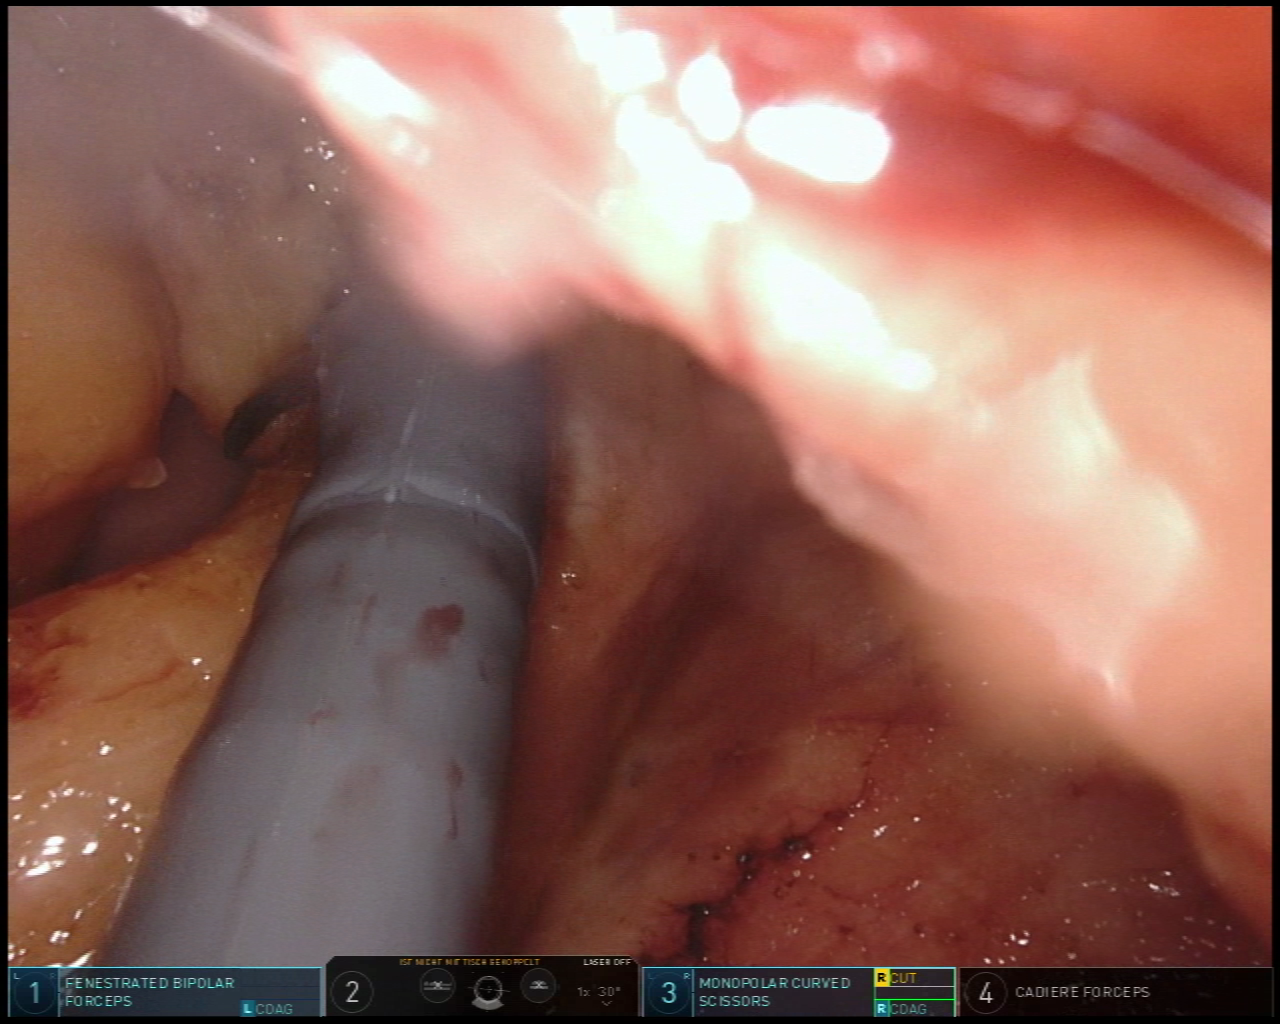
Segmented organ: stomach
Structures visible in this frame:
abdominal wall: no
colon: no
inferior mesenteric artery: no
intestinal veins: no
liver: no
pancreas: yes
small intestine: no
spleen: no
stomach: yes
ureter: no
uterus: no
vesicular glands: no